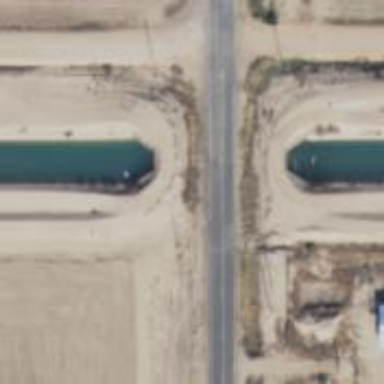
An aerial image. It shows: Culvert tunnel for canal irrigation service.